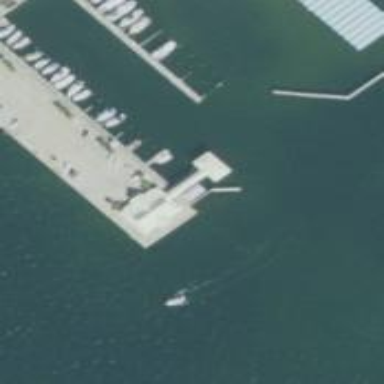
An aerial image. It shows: Marina on leisure land.